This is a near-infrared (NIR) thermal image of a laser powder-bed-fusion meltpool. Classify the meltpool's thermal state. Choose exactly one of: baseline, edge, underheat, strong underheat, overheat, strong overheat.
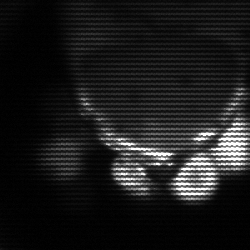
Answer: edge